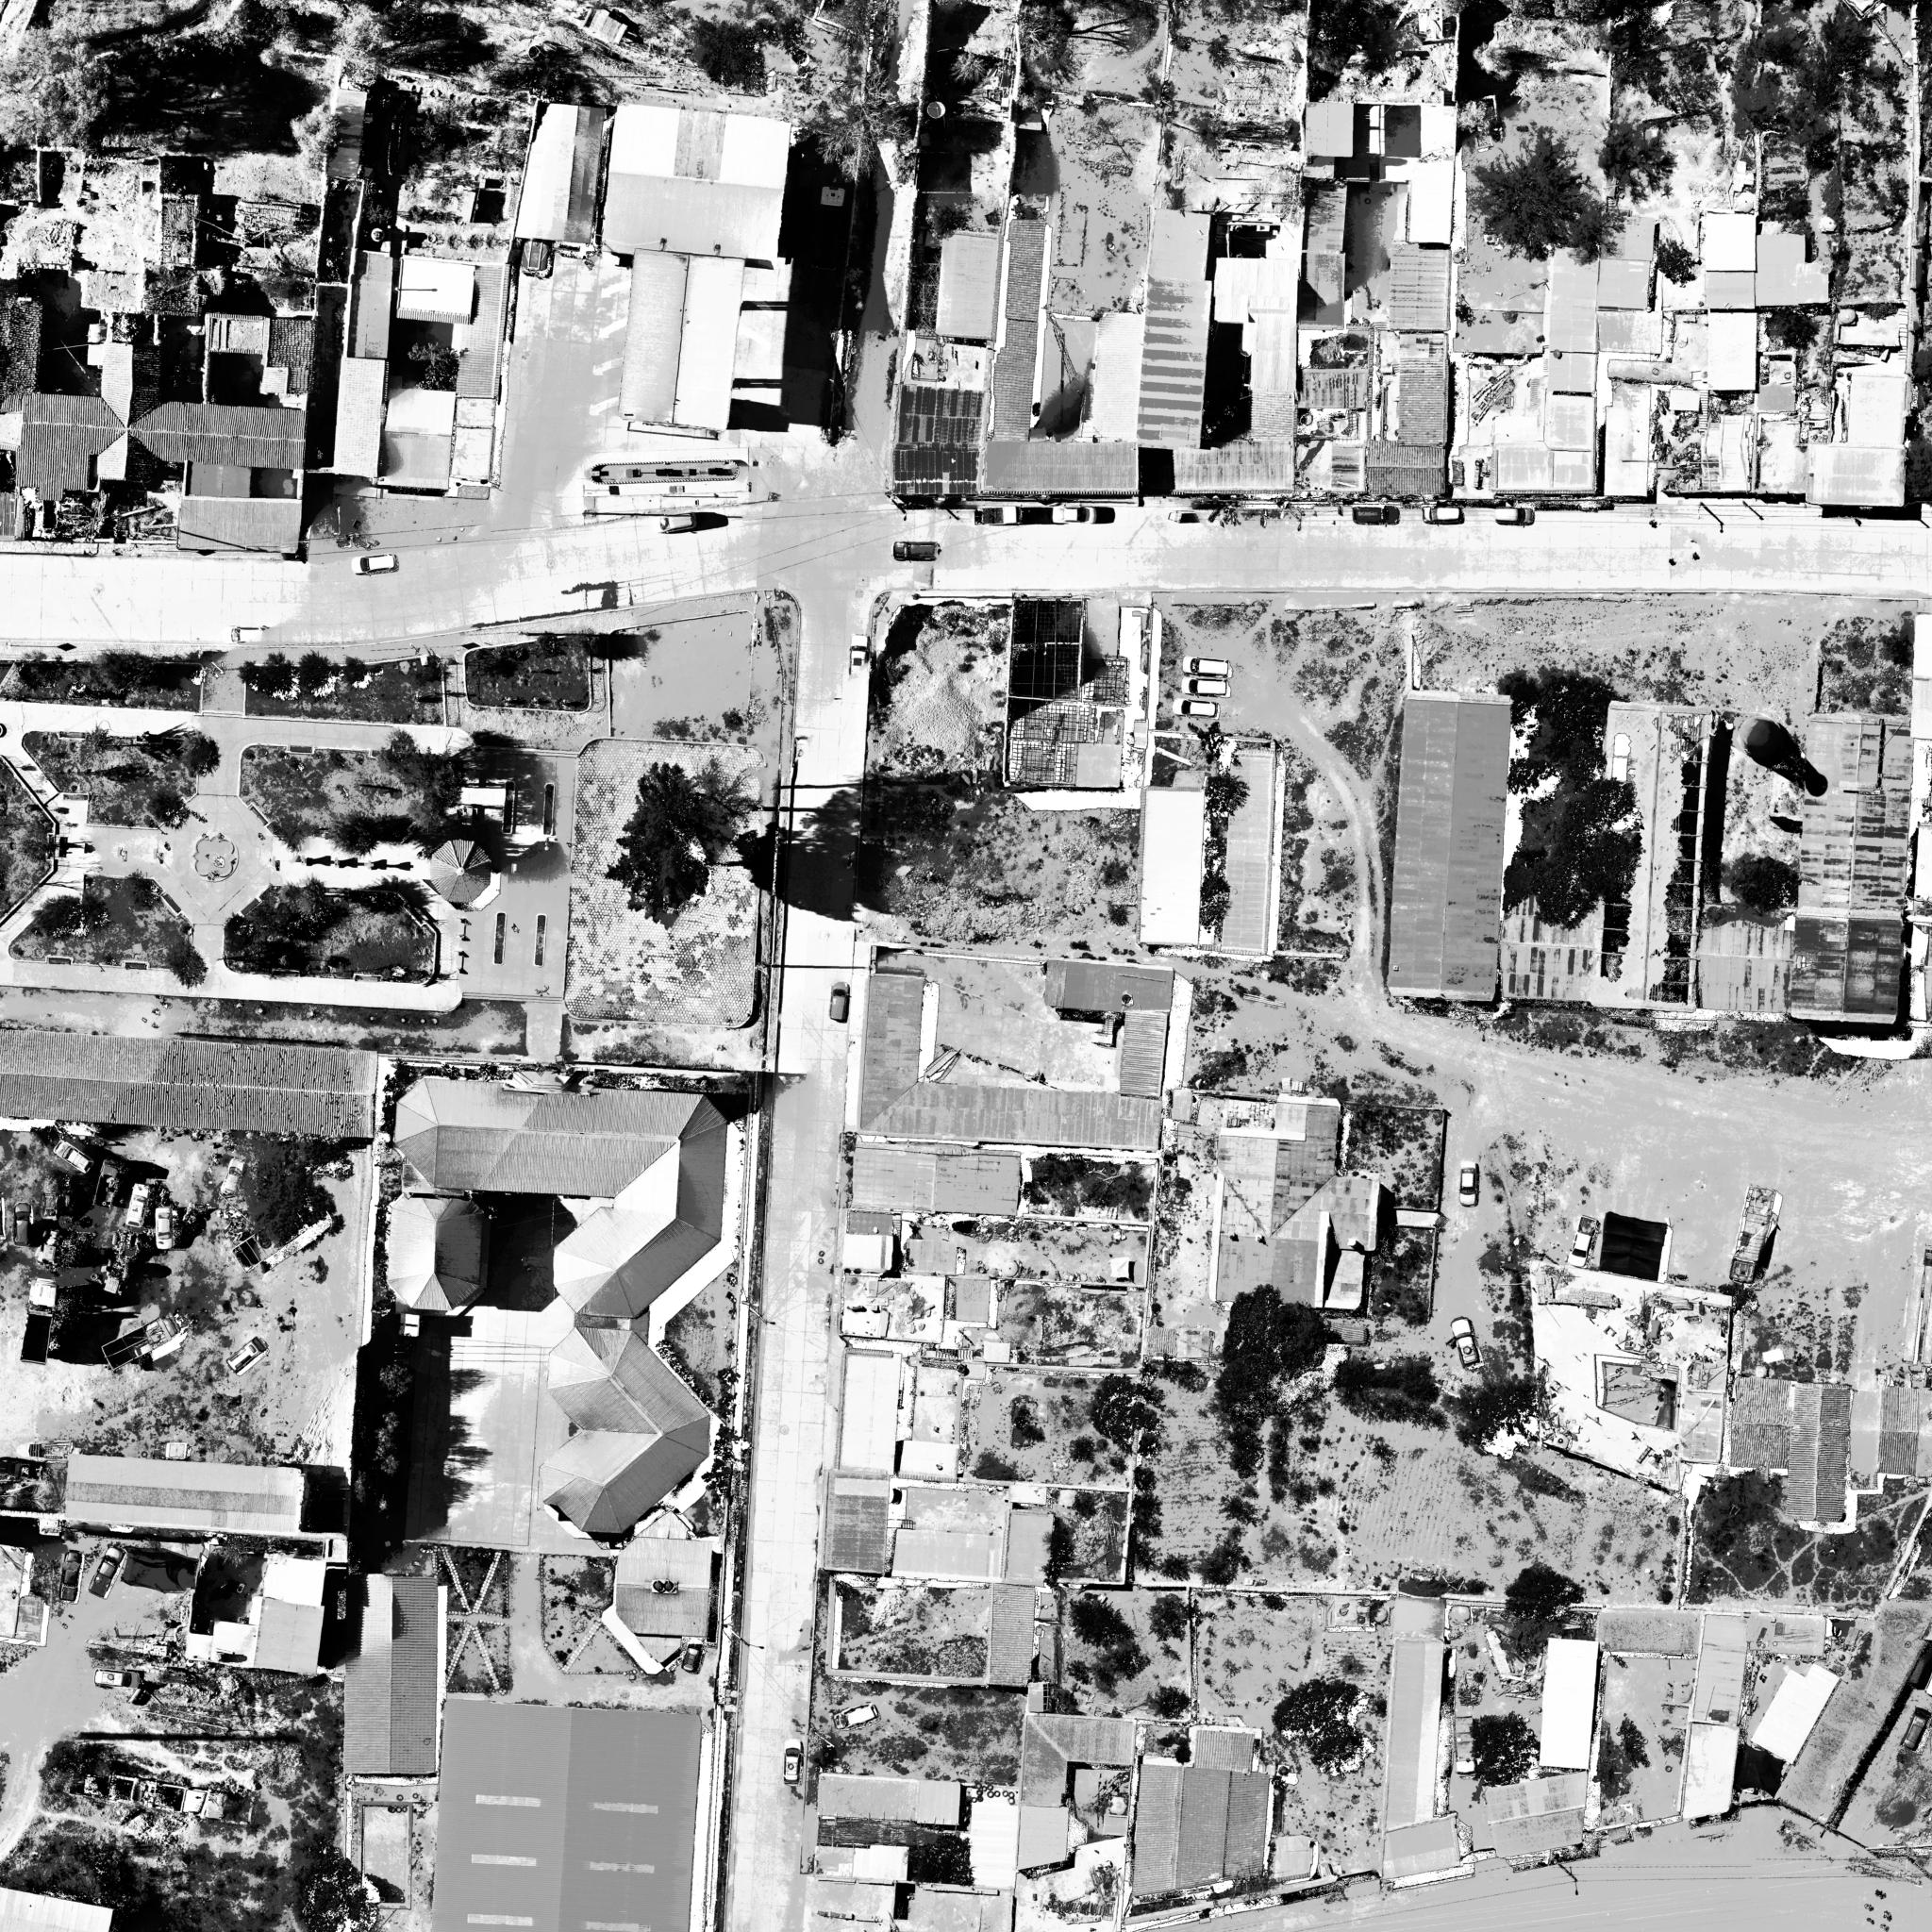
Biome: Bolivian montane dry forests